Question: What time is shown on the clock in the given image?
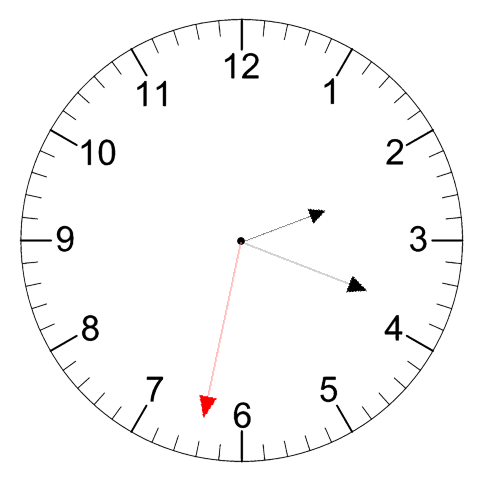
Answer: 02:18:32